Question: I'm using the "Emulator" feature of Chrome's Developer Tools, and I see a dropdown menu where I can select which device I want to emulate. I see many Apple devices listed (Apple iPad 1,2,3 and 4, several models of iPhone, etc. However I don't see any listing for the iPod touch (see attached screenshot).
My question is, which of the Apple devices is closest in screen dimension to the iPod Touch?

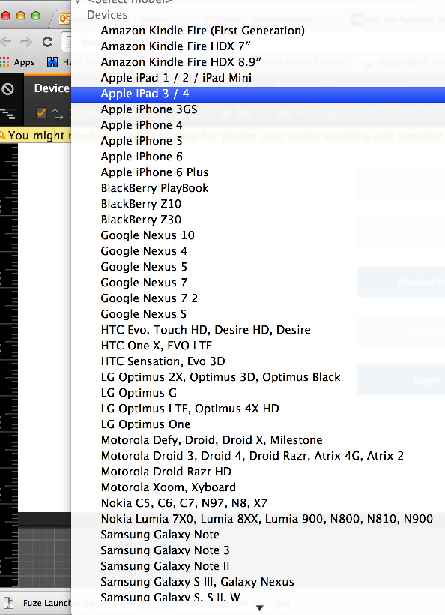
Answer: The iPhone 4 is the same screen resolution as older iPod Touches.
The iPhone 5 is the same screen resolution as the newest iPod Touch.